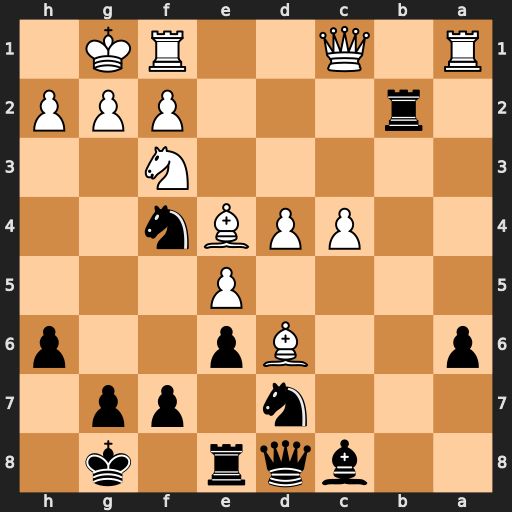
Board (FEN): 2bqr1k1/3n1pp1/p2Bp2p/4P3/2PPBn2/5N2/1r3PPP/R1Q2RK1
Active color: b
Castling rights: -
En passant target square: -
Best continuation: Ne2+ Kh1 Nxc1